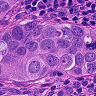
Metastatic tissue present: yes